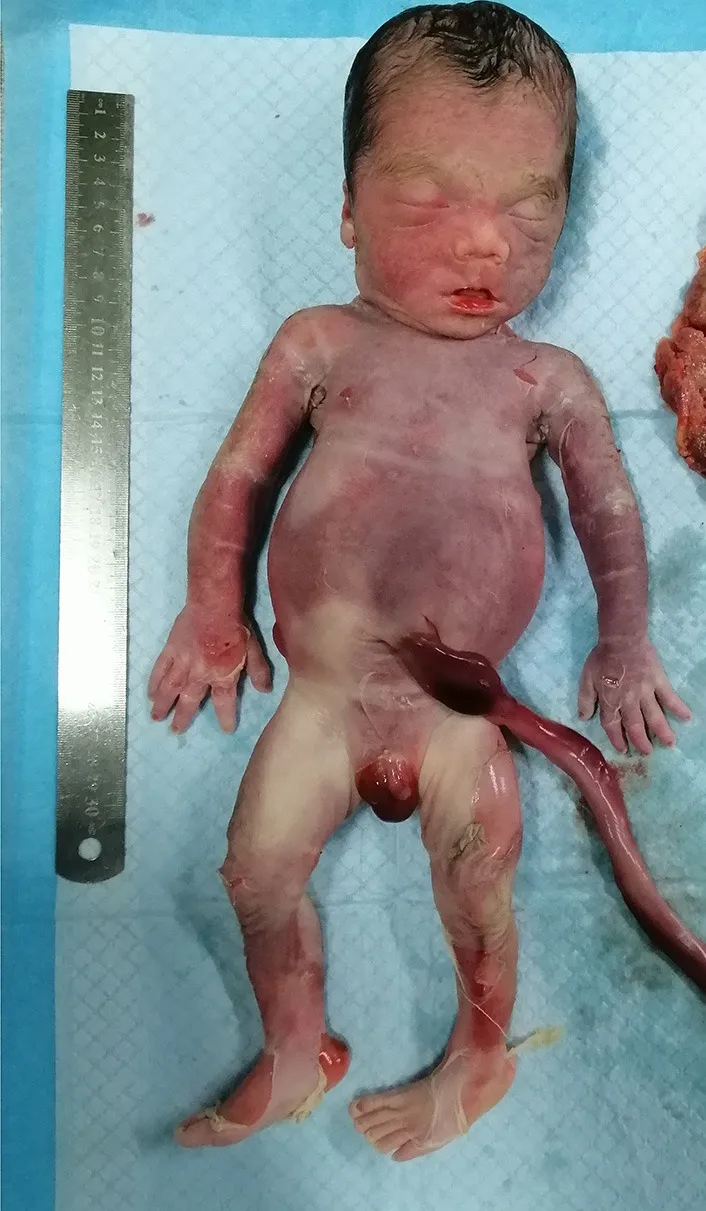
Photograph of the induced fetus.
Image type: medical_photograph (skin_photograph)